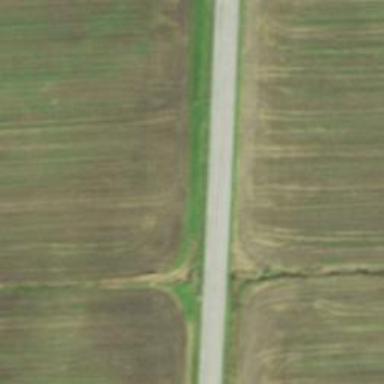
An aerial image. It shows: Tertiary road.